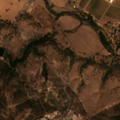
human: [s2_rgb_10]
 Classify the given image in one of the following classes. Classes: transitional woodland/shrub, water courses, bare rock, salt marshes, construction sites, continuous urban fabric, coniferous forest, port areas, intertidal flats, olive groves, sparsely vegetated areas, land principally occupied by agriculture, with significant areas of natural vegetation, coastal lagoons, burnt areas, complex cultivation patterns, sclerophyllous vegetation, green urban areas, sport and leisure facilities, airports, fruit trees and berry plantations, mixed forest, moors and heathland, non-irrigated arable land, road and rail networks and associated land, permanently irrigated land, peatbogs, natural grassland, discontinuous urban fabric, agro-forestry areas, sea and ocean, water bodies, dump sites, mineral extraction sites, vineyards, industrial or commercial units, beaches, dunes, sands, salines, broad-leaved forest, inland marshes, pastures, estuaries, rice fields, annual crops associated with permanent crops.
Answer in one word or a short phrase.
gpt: mineral extraction sites, non-irrigated arable land, complex cultivation patterns, agro-forestry areas, transitional woodland/shrub